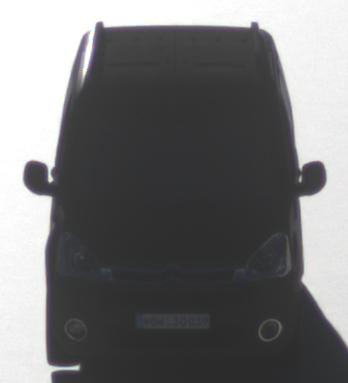
Make: Citroen
Model: Berlingo Kombi VTi 120
Detailed model: Berlingo (II) Kombi
Model produced from: 2009/12
Model produced until: 2012/03
Doors: 5
Color: black
Road condition: dry road
Daytime: morning or afternoon
Contrast: high contrast